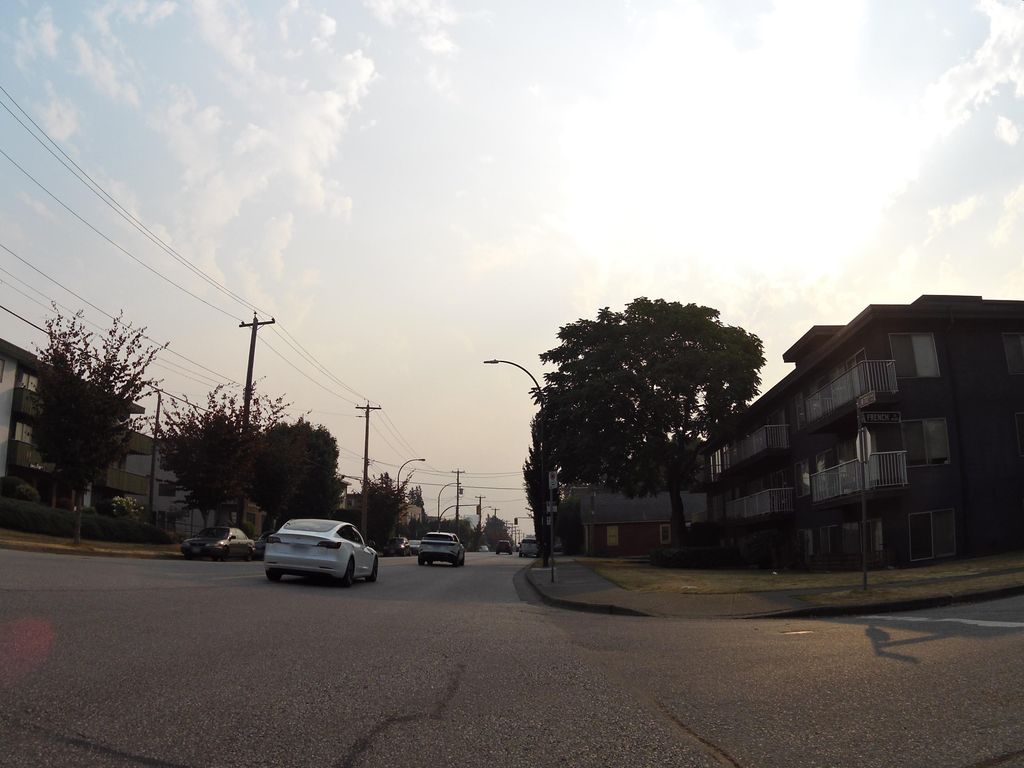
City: vancouver